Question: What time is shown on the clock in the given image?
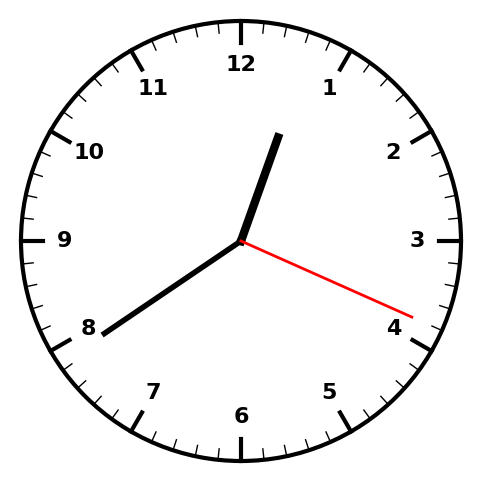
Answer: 12:39:19